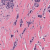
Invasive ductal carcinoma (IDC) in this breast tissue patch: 1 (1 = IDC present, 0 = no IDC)